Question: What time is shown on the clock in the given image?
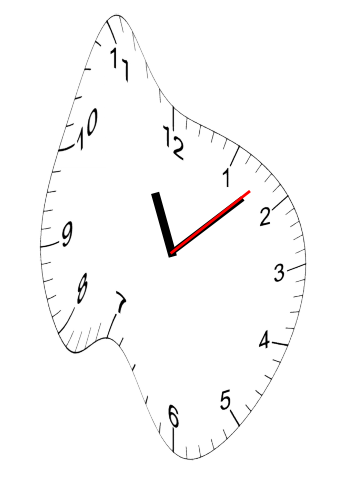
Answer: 11:08:08